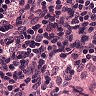
Metastatic tissue present: no